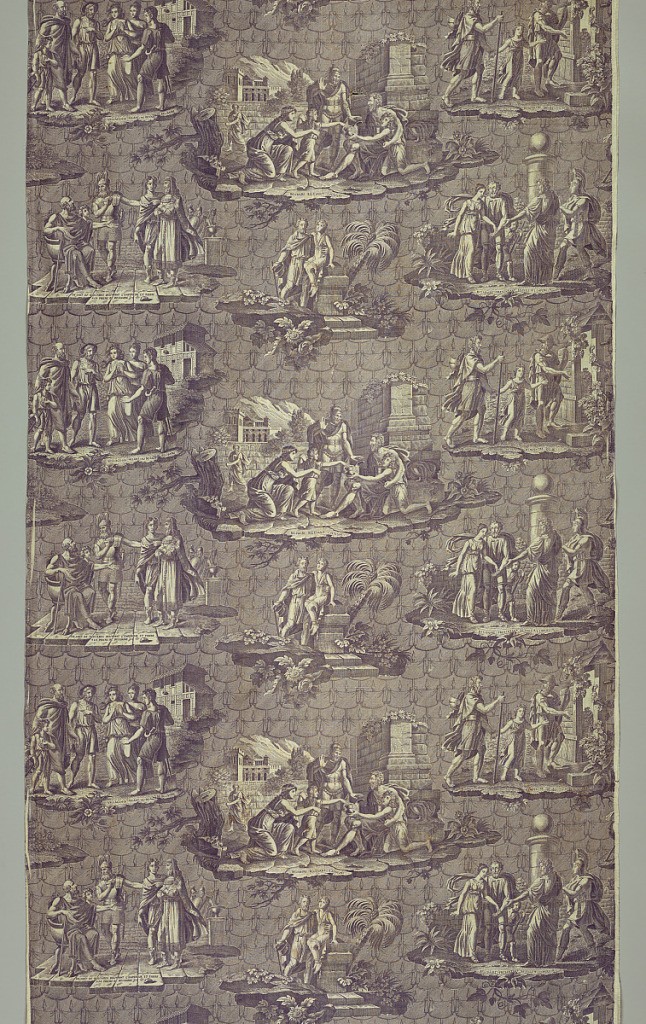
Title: Belisarius
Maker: Jean-Louis-Toussaint Caron (French, 1790-1832), French, 1790 – 1832
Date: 1821
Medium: cotton Technique: printed by engraved copper plate on plain weave; mordant for purple.
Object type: Textile
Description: Five scenes from the story of the general Belisarius Printed in purple on white. Signed: Caron. Two curtains with the trade mark "Indienne Francaise" (curtain "a").

The story of Belisarius, a Byzantine general who was victorious on the field of battle but falsely accused of conspiracy and disgraced, became very popular at the end of the 18th century after the publication of Belisaire by Marmontel in 1767. The central scene is after David's 1781 painting "Belisarius." (Recognized by a soldier who had served under him at the moment a woman gives him alms.)